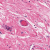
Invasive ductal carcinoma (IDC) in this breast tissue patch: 0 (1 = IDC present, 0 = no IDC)